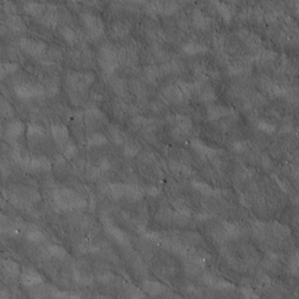
Label: non_frost